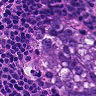
Metastatic tissue present: yes